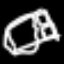
Label: bed